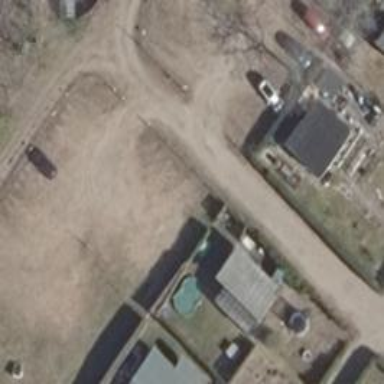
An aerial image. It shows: Dirt alley providing service access.